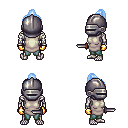
a pixel art fantasy rpg character, male body template, skeleton, white tunic, teal pants, white cyan short topknot hairstyle, metal helm, gold gloves, dagger, four views (front, back, left, right), 2x2 character sprite sheet, small pixel art, hard edges, no anti-aliasing